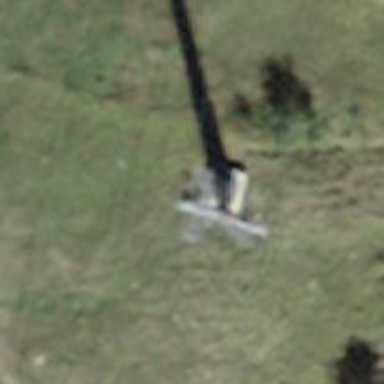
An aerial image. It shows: Pylon for aerialway.